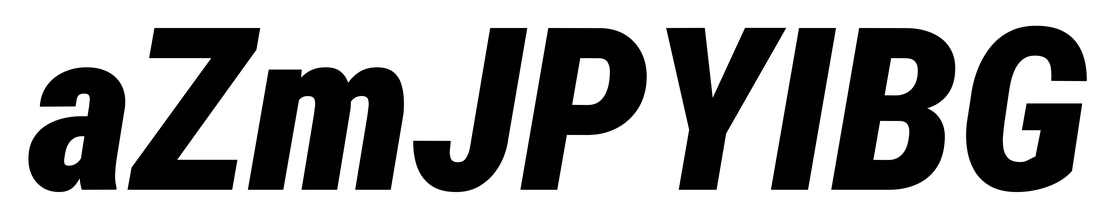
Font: Roboto-Italic_Condensed_Black_Italic